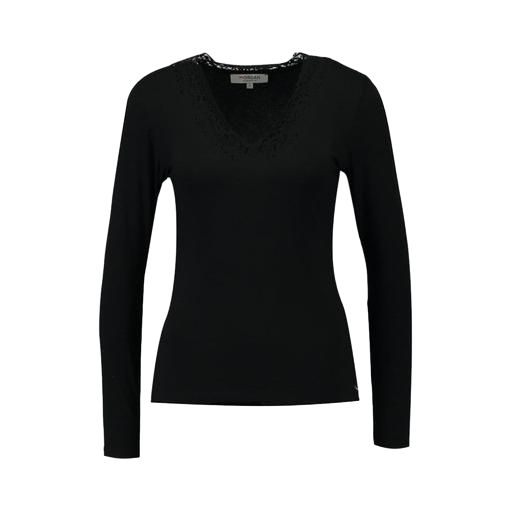
black v-neck top only macy, black eliza long-sleeved top, black long-sleeve v-neck top, white background